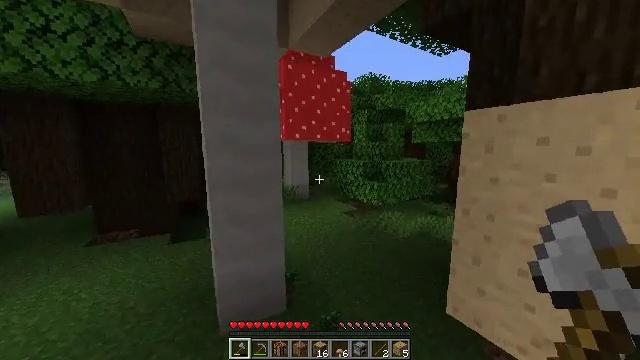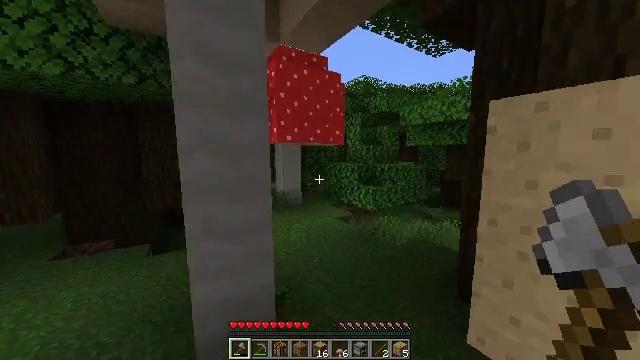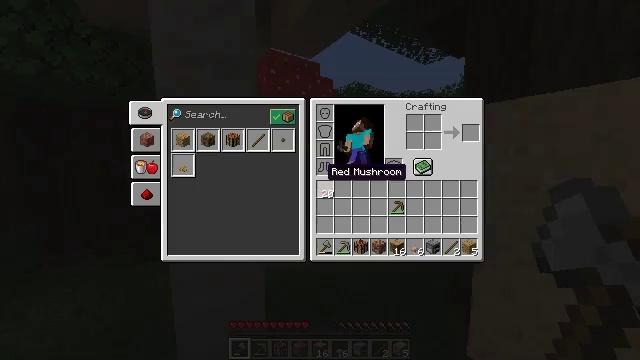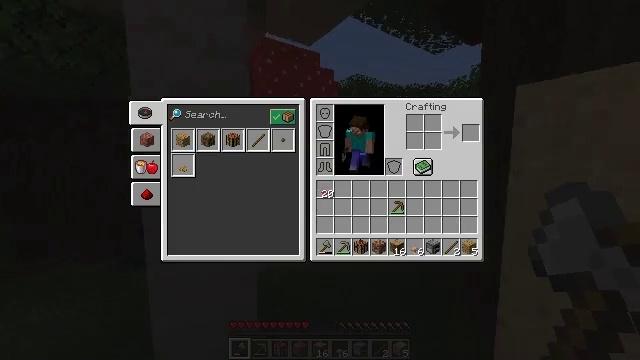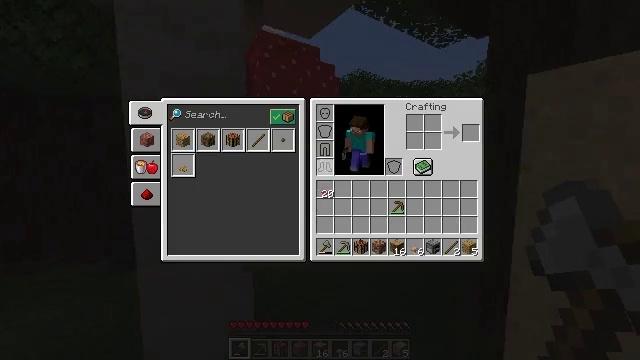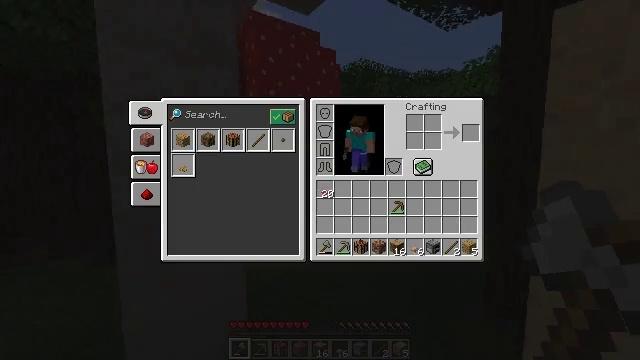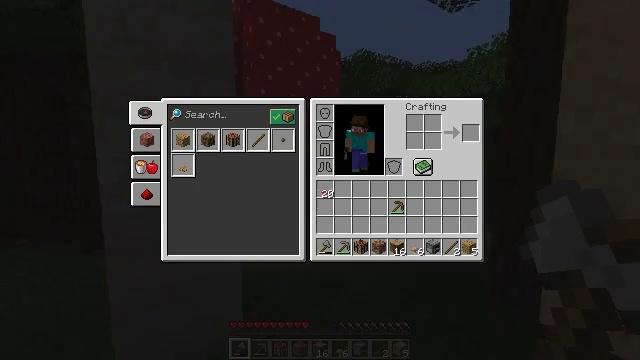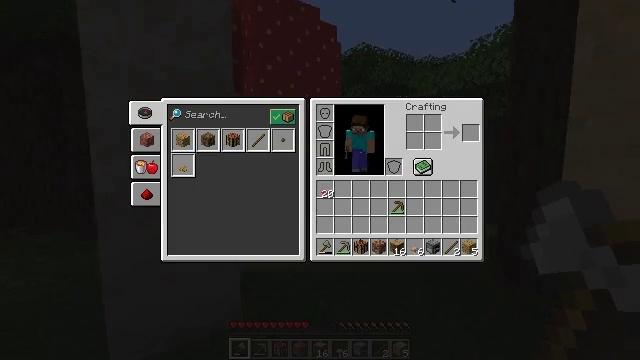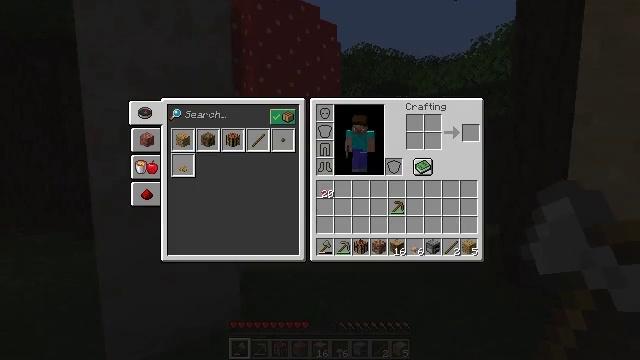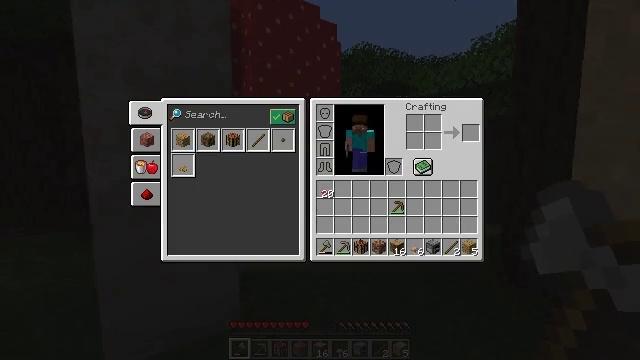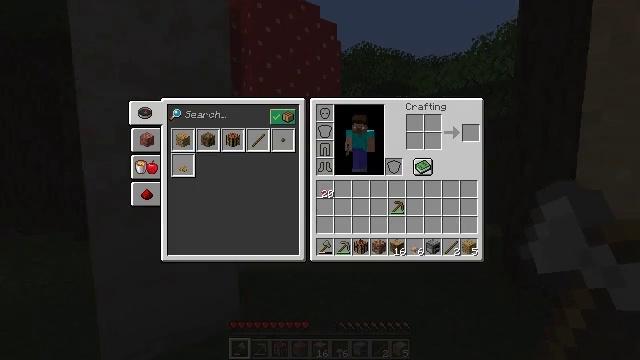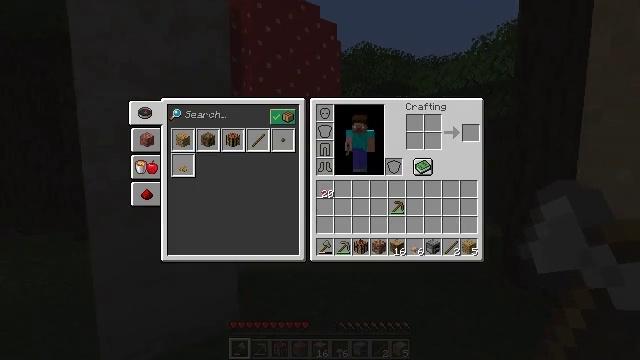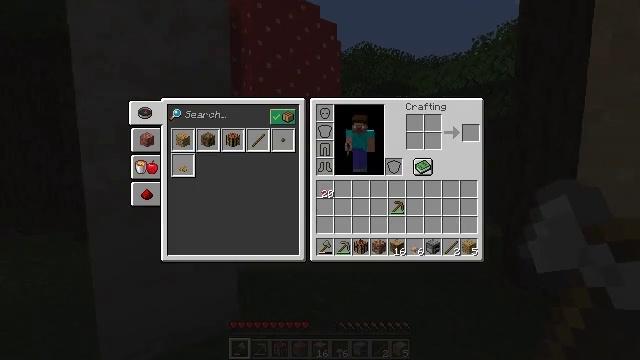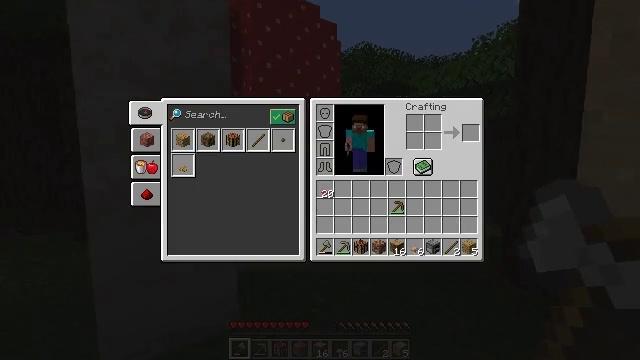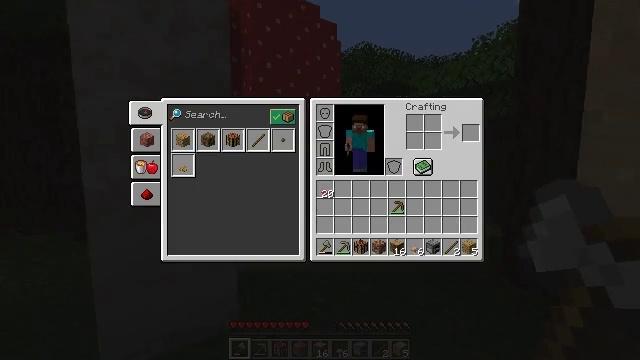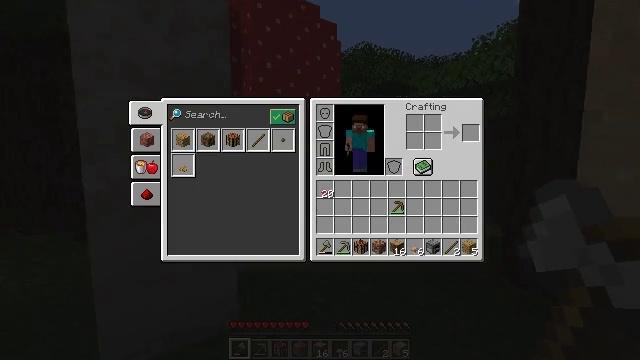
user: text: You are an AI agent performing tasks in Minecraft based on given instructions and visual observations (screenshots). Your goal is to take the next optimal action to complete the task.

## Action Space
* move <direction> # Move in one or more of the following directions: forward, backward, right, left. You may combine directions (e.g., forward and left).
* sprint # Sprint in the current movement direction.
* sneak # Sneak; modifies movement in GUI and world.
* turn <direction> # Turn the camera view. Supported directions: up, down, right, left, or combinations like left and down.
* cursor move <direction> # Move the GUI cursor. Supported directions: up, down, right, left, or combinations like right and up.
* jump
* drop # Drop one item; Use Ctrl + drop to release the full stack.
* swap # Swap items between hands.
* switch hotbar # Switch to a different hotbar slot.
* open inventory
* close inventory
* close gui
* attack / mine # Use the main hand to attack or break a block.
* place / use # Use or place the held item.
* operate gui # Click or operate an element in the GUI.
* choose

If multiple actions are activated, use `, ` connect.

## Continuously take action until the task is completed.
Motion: motion action
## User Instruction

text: Mine brown mushroom block in the forest.
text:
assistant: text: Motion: move forward, turn right and up
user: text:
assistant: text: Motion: move forward, turn right and up, close inventory
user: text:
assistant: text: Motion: close inventory
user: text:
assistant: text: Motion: cursor move right, close inventory
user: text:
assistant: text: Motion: cursor move right, open gui
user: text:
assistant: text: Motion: cursor move right
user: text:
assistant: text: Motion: no_op
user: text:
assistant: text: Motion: no_op
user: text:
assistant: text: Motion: no_op
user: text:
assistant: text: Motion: no_op
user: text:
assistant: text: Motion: no_op
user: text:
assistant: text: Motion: no_op
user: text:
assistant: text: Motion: no_op
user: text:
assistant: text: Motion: no_op
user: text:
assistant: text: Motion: no_op
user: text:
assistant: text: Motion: cursor move left
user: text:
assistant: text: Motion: turn left, close gui
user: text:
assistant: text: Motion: turn left and up, open inventory
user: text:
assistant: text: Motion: turn left and up
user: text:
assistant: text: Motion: turn left and up
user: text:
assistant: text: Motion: turn left and up
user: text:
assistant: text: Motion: turn left and up
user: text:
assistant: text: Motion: turn left and up
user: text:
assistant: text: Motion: no_op
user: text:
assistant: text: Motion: no_op
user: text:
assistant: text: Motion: no_op
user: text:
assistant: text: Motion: no_op
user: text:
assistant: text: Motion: turn down
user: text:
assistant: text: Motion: turn down
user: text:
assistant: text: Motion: move forward, turn down